Interaction volume radius: 5 \u00c5
Interaction volume height: 25 \u00c5
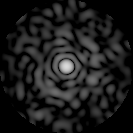
Disorder parameter: 0.8343